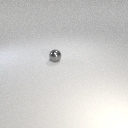
small gray metal sphere